Question: I have to realize this design with Java Swing (see screen shot).

Is it possible? How can an element appear off the frame?
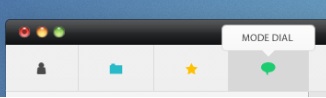
Answer: - 'JToolBar''JFrame''JPanel''BorderLayout.NORTH'- 'Icon''JButton'- - -